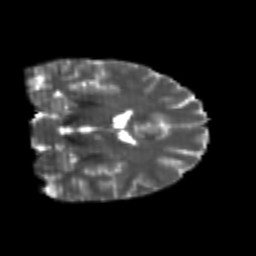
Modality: T2w
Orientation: coronal
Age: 24
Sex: male
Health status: healthy
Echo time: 0.074 s